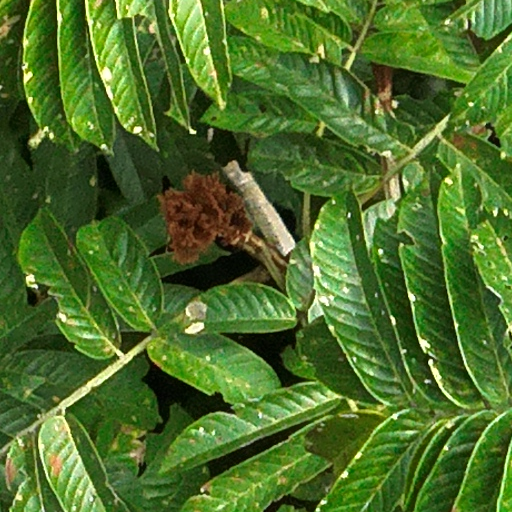
Species: Tachigali panamensis
GBIF accepted scientific name: Tachigali panamensis
Crown area (m\u00b2): 42.822